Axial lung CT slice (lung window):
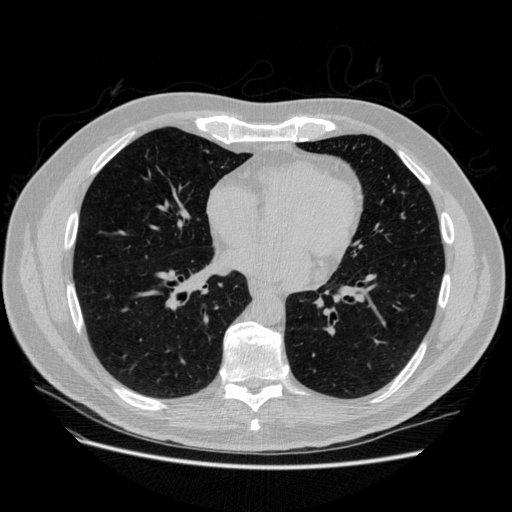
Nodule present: no